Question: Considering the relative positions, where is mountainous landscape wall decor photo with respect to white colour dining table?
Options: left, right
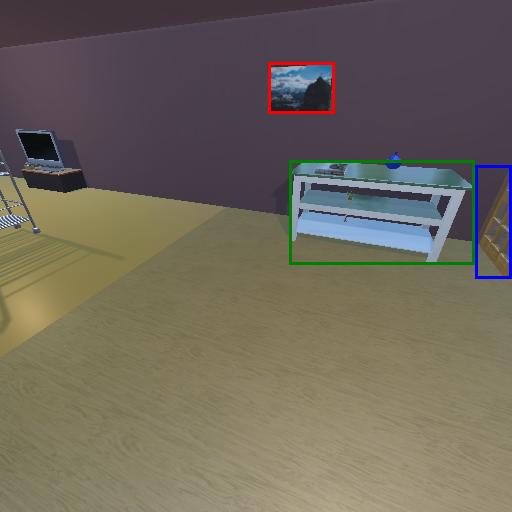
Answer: left